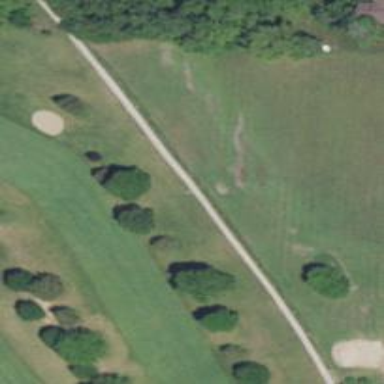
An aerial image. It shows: Golf cartpath that is also road path.